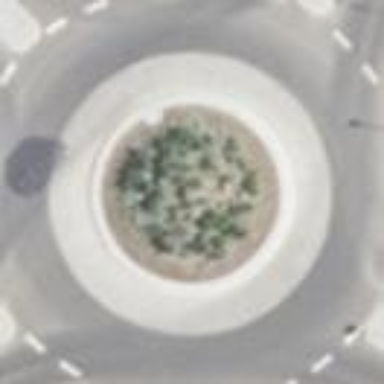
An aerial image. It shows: Tertiary road with asphalt surface leading to roundabout. There is separate sidewalk along the road.